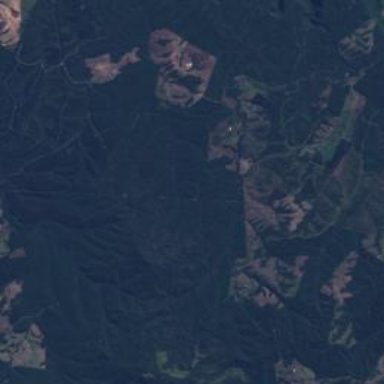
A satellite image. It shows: Forest area.